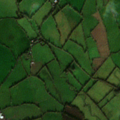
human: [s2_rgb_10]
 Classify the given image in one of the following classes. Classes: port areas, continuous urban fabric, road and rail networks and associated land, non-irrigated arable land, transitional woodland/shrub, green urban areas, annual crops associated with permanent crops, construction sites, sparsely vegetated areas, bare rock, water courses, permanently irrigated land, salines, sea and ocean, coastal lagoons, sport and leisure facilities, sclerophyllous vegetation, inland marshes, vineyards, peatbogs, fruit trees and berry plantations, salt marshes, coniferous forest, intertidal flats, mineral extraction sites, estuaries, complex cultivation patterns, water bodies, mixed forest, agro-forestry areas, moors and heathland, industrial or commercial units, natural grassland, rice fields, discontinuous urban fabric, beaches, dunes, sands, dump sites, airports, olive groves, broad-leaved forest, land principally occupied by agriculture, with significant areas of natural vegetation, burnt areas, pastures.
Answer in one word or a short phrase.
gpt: pastures, coniferous forest